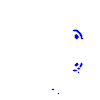
Particle: pion